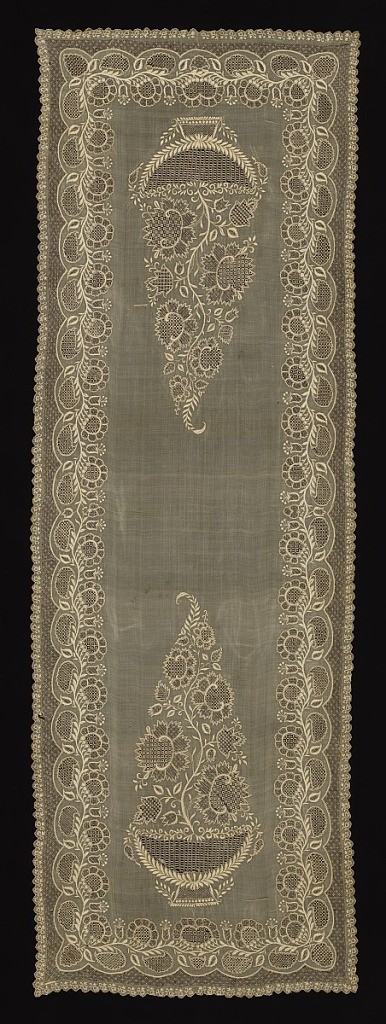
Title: Shawl
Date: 1850–1900
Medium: piña (pineapple) fiber, cotton, silk Technique: embroidered
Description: Long rectangular whitework shawl with a bowl of flowers on each end surrounded a vine and flower border.